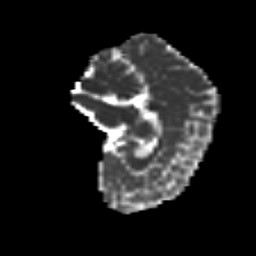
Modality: MD
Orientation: sagittal
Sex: male
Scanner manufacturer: siemens
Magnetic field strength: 3 T
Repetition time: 5 s
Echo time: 0.071 s